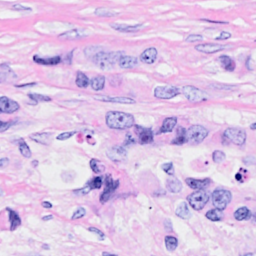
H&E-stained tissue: Breast